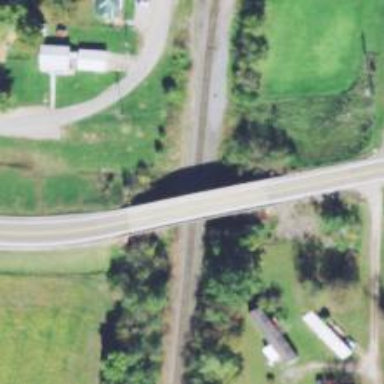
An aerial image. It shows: Secondary road crossing bridge.